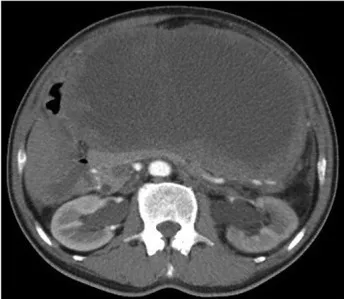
Computed tomography scan shows a large cystic-based tumor with a wall of uneven thickness. Extended backward, and ,compressed the pancreas.
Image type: radiology (ct)